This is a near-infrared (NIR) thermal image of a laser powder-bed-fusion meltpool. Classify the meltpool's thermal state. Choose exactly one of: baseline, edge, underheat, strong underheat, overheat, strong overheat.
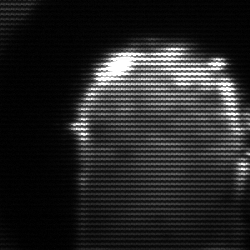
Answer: baseline